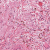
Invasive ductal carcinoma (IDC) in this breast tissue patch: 1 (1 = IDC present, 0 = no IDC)